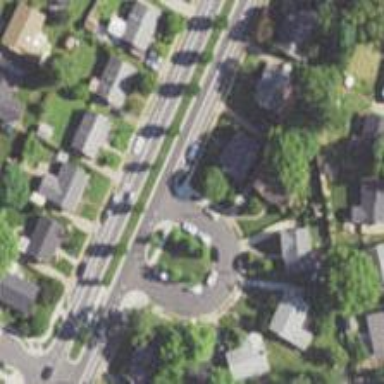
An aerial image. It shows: Marked footway crossing with pedestrian island.